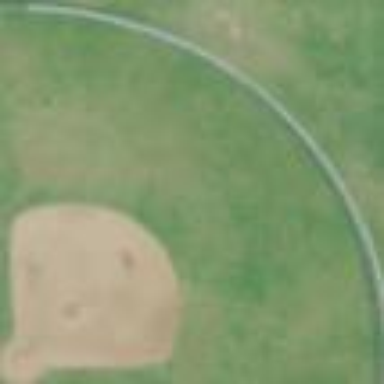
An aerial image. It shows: Baseball pitch for leisure land.